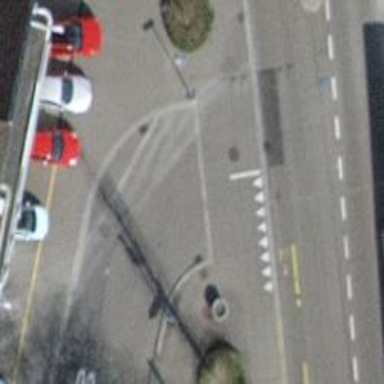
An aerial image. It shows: Unmarked crossing with traffic calming table.